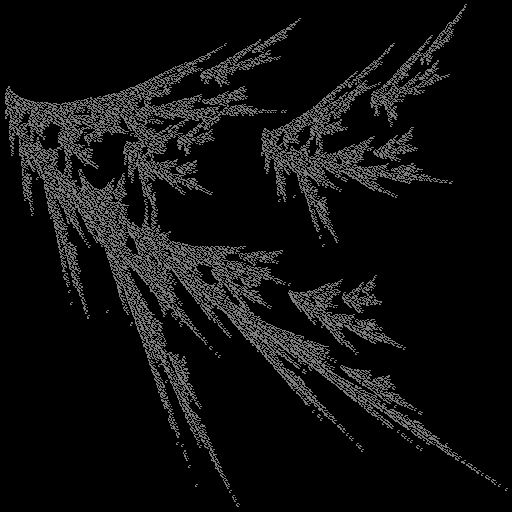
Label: filmyfern